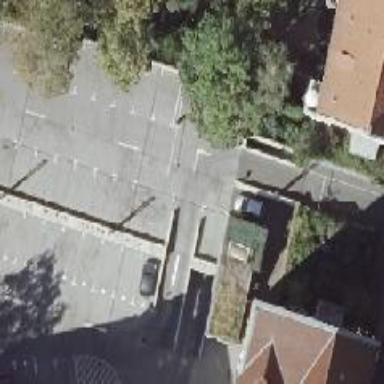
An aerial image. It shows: Road serving as parking aisle.